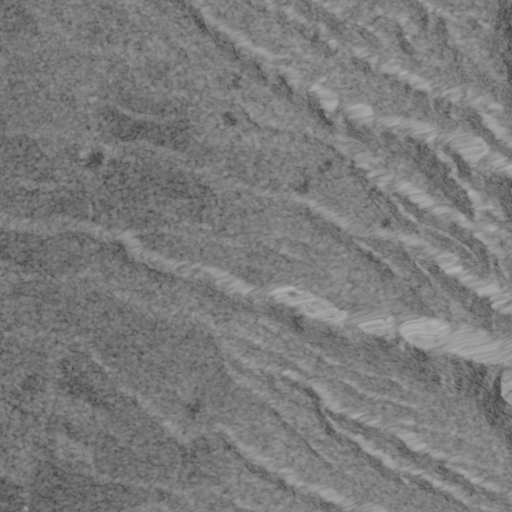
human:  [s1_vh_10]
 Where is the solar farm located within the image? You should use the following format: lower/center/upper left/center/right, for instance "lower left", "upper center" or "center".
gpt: The solar farm is located in the center left of the image.
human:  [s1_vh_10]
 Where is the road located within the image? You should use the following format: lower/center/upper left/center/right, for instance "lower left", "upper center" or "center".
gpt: The road is located in the lower left of the image.
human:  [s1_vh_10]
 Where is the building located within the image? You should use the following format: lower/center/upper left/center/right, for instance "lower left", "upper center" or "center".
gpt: The building is located in the upper left of the image.
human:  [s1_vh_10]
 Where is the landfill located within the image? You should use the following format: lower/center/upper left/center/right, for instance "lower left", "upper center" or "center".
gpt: There is no landfill in the image.

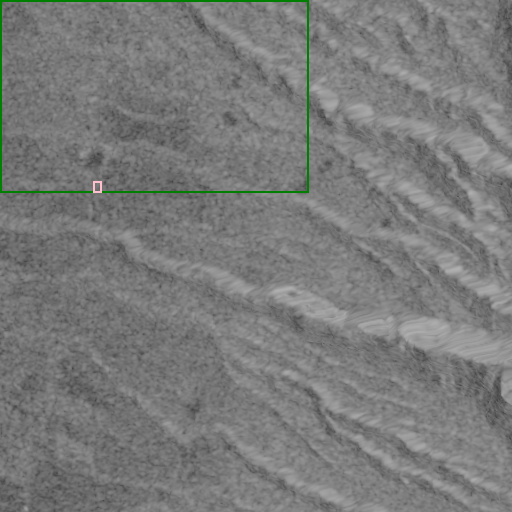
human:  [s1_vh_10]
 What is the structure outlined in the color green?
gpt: The structure outlined in green is a crop field.
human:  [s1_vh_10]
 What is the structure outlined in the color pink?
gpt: The structure outlined in pink is a solar farm.
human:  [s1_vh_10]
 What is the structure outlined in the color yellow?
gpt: There is no yellow outline.